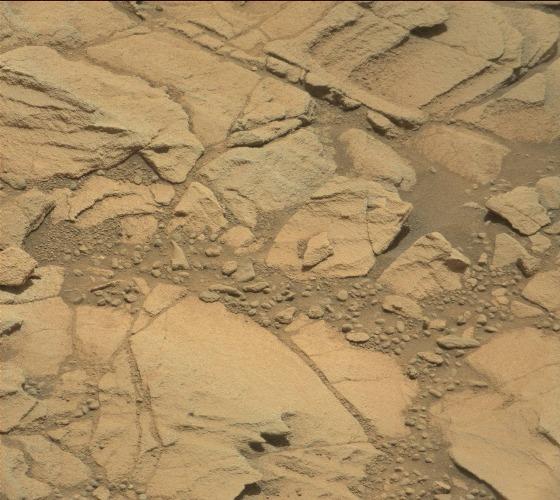
Terrain classes present: Bedrock, Gravel / Sand / Soil, Rock, Shadow